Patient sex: M
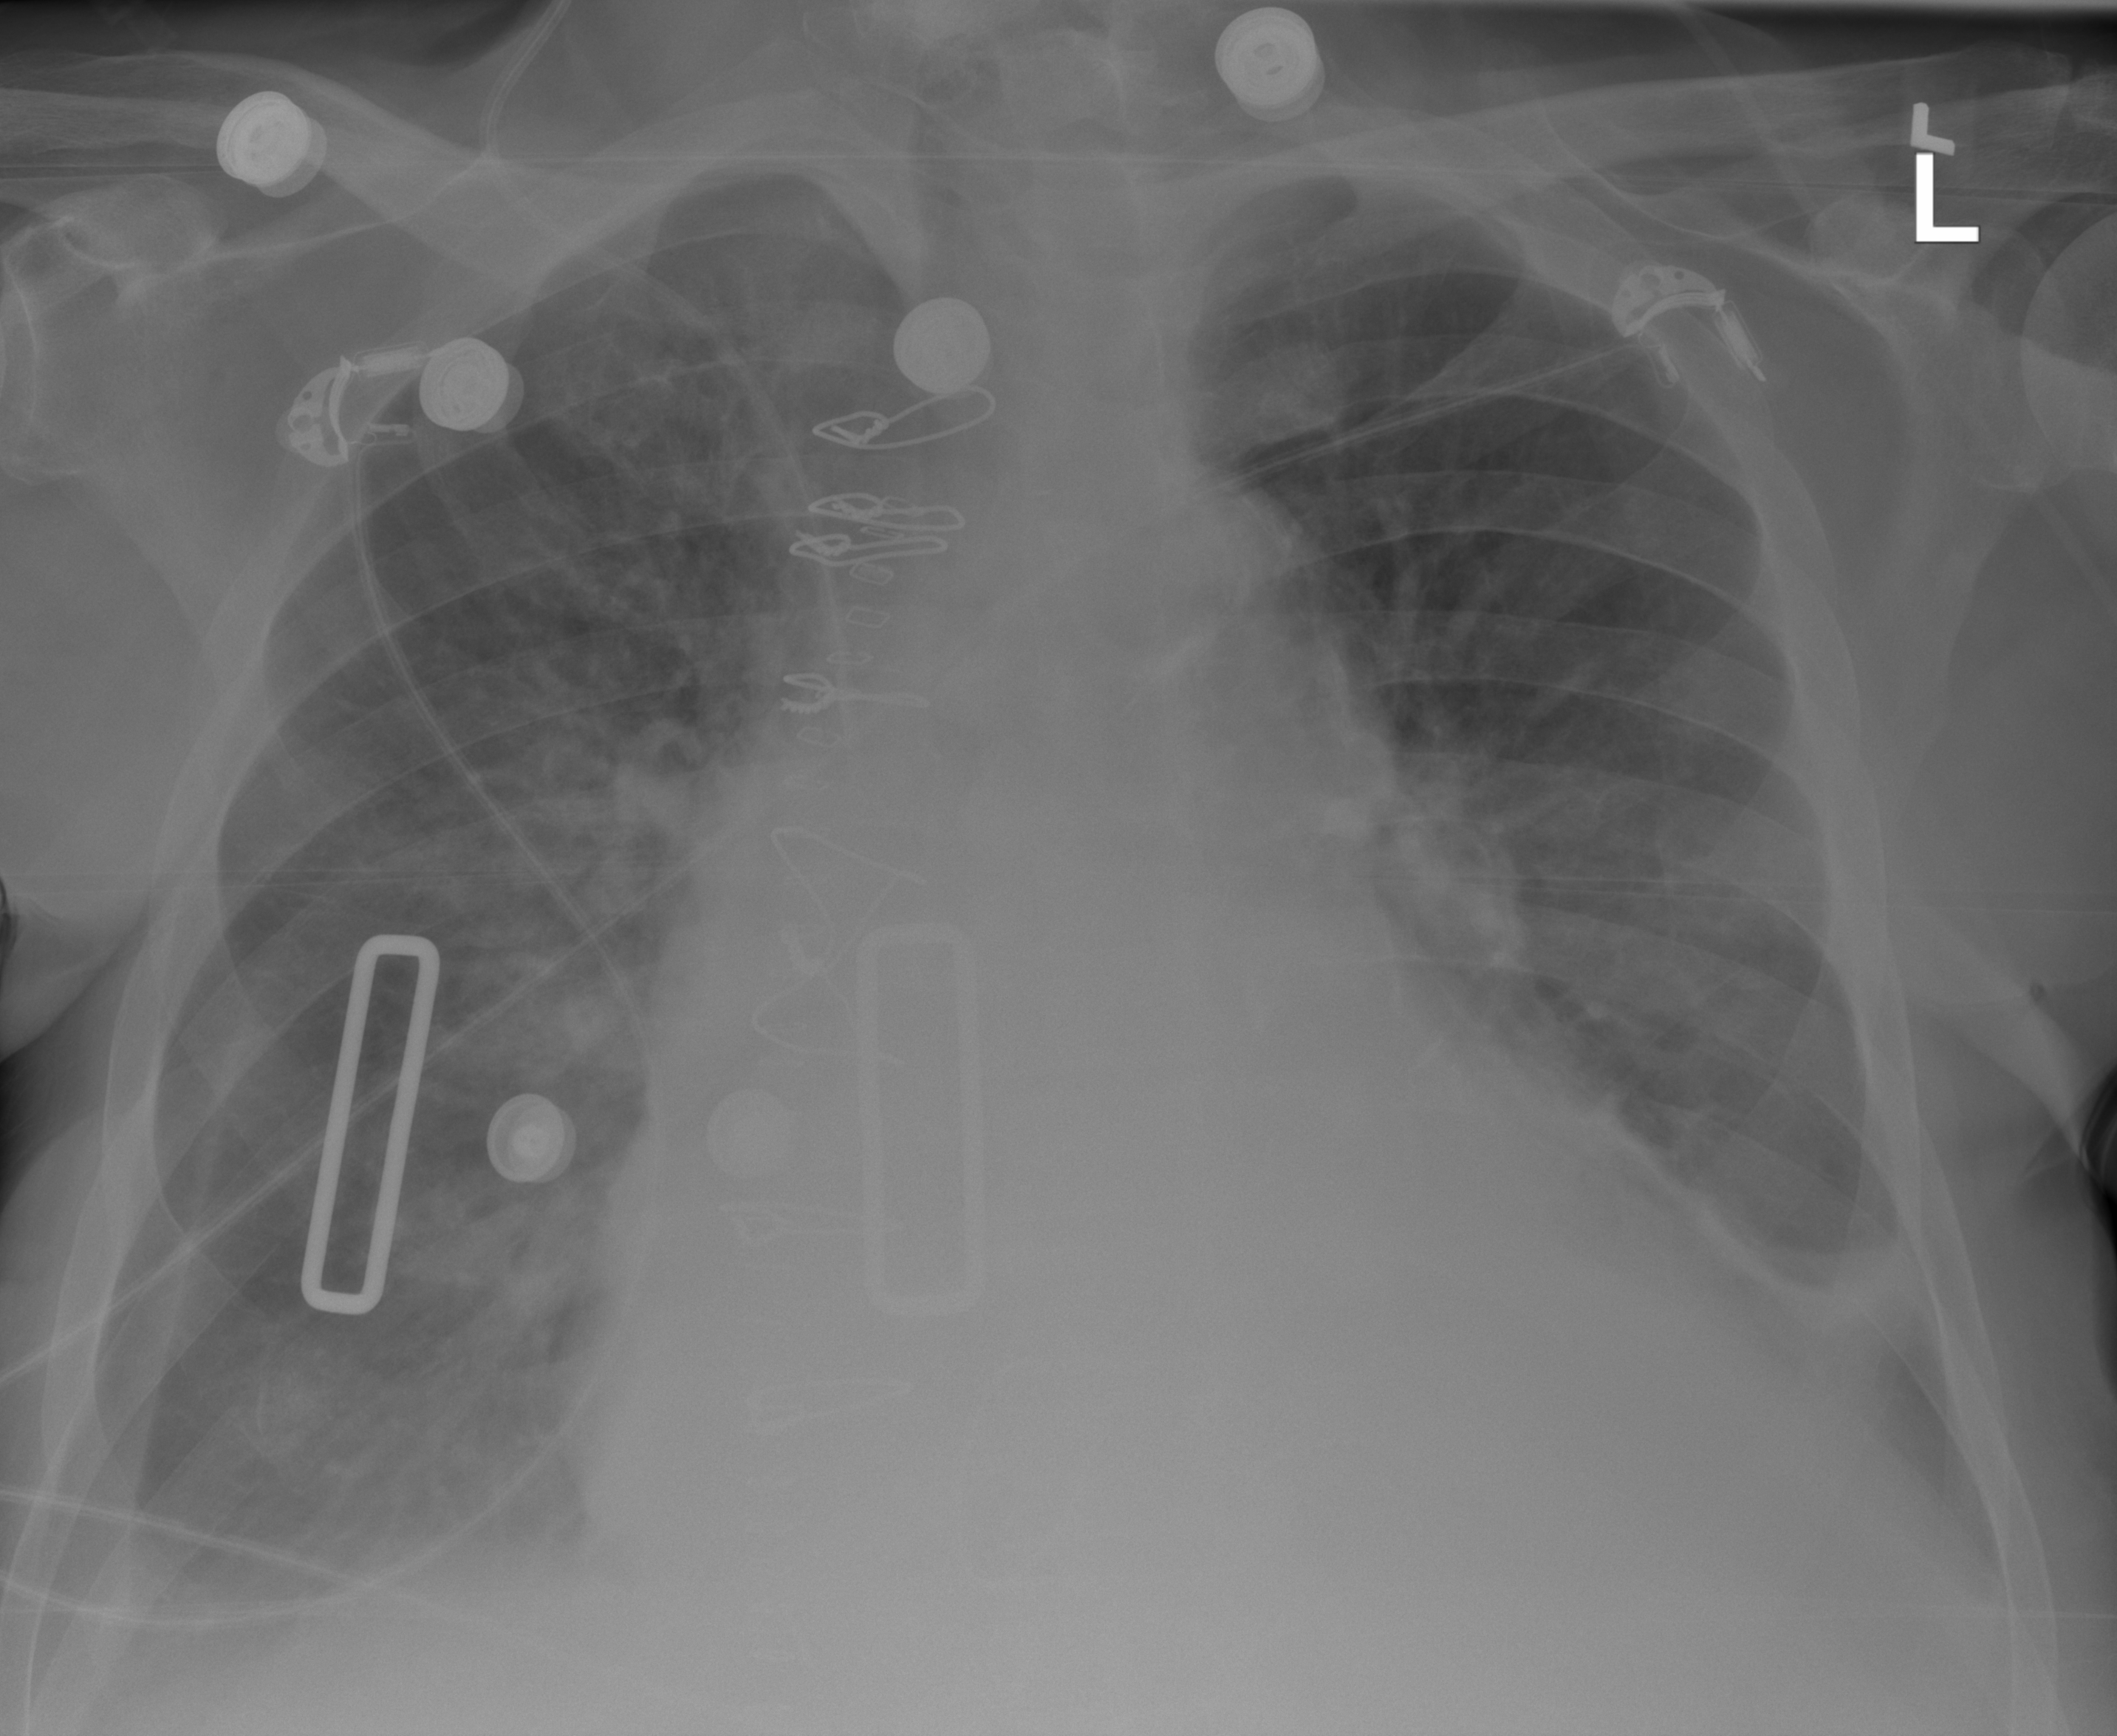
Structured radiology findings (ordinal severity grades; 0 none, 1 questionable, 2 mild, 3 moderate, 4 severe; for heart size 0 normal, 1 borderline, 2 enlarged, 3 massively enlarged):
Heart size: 3
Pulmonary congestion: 3
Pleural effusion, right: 2
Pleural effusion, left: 2
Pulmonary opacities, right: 3
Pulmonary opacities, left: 2
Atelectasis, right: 2
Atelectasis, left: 3